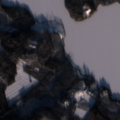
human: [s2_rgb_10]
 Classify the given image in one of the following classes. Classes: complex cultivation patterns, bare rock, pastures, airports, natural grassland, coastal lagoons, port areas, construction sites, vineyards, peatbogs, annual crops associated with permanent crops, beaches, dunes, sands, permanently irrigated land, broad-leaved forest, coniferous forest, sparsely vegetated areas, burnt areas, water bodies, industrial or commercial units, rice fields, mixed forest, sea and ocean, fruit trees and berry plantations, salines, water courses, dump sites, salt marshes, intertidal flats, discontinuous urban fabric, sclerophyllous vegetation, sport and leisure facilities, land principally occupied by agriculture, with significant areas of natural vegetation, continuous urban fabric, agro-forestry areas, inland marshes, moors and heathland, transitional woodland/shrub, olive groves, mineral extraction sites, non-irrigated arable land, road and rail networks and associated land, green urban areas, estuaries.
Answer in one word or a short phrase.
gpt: broad-leaved forest, coniferous forest, mixed forest, water bodies